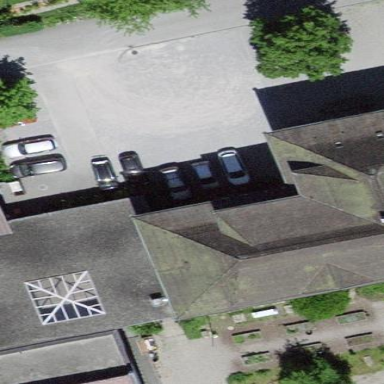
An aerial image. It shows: View of roof of building.